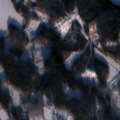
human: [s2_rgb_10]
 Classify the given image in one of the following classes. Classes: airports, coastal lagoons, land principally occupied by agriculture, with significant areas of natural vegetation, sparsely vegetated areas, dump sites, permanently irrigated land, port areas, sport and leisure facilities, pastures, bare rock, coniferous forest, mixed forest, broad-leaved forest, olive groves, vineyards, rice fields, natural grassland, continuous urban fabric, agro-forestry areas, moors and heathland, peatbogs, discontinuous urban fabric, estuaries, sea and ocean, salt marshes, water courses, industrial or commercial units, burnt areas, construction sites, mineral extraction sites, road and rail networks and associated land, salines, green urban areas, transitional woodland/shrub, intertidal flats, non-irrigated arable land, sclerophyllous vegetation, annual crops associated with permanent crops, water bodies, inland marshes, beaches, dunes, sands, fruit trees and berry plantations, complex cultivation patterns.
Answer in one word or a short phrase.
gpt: coniferous forest, mixed forest, water bodies